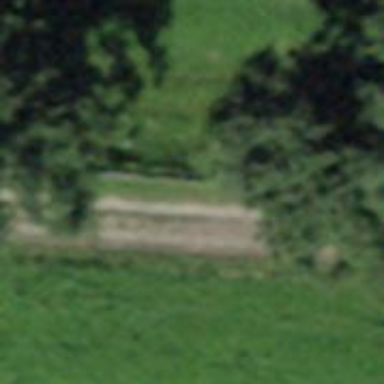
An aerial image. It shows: Gravel track with grade 2 quality.